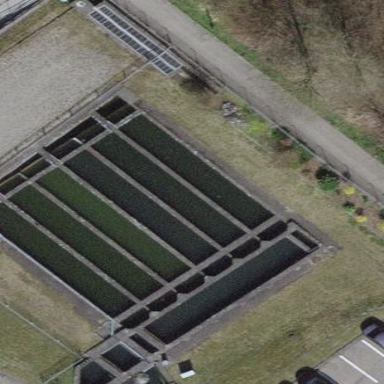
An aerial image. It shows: Wastewater plant.